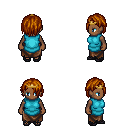
a pixel art fantasy rpg character, female body template, human, dark skin, teal tunic, robe skirt, brunette bangs hairstyle, gold tiara, ghillies, four views (front, back, left, right), 2x2 character sprite sheet, small pixel art, hard edges, no anti-aliasing